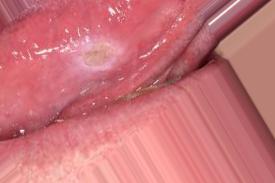
Condition: Mouth Ulcer